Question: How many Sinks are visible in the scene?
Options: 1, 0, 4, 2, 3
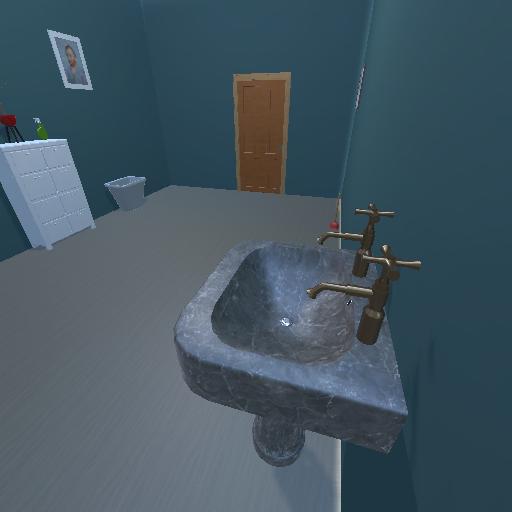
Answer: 1